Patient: sex M, age 57
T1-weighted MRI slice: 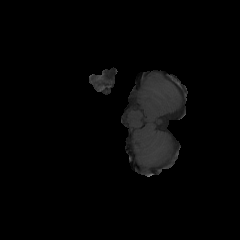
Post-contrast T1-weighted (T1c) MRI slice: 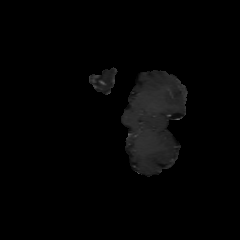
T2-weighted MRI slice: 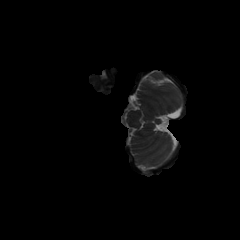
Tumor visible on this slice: no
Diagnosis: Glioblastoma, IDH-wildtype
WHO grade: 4